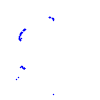
Particle: proton